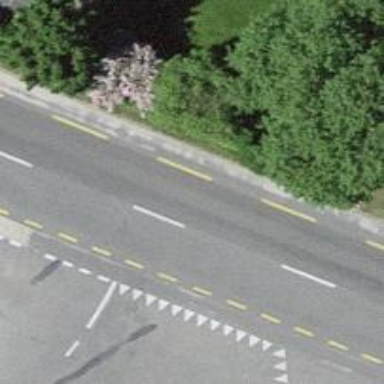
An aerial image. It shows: Secondary road with asphalt surface and dedicated cycle lane.